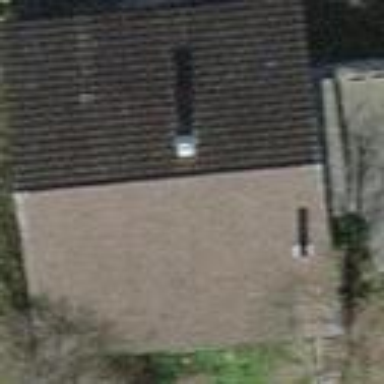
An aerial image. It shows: Detached building with gabled roof.